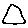
Label: triangle